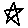
Label: star